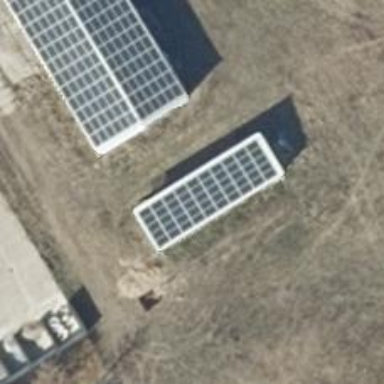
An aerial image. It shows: Solar-powered generator using photovoltaic technology. This small installation generates electricity through solar photovoltaic panels.